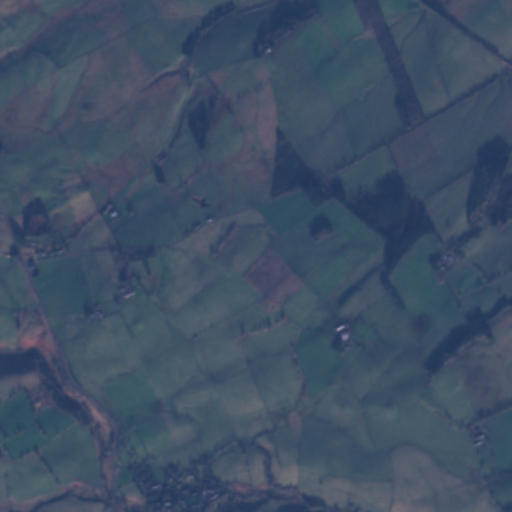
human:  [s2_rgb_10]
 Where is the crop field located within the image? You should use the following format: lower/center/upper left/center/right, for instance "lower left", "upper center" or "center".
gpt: The crop field is located in the lower of the image.
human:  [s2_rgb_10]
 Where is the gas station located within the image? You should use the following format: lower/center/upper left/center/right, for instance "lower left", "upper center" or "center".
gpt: The gas station is located in the center left of the image.
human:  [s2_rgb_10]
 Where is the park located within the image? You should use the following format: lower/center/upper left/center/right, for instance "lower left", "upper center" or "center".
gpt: The park is located in the lower center of the image.
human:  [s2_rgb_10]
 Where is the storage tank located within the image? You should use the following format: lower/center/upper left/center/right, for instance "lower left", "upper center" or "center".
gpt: The storage tank is located in the lower center of the image.
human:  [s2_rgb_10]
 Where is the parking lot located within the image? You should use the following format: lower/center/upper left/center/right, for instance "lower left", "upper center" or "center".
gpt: There is no parking lot in the image.